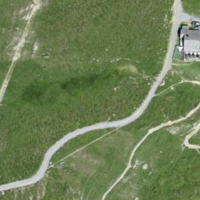
EUNIS habitat code: 26
Species observed at this site:
Calluna vulgaris
Viola calcarata
Geum montanum